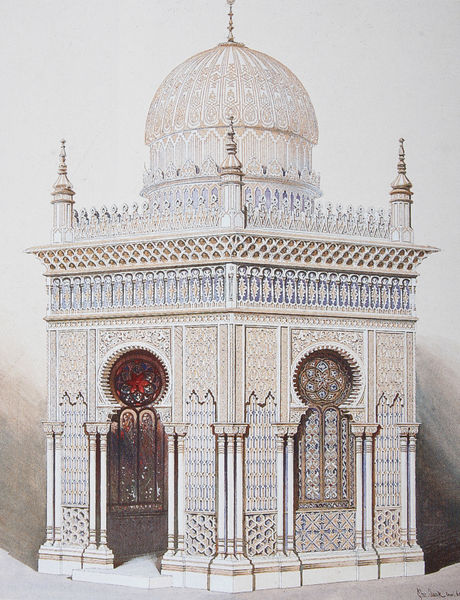
Titel: Ansicht des maurischen Kiosks im Wintergarten Ludwigs II.
Künstler: Christian Jank
Schlagwörter: blau, schatten, weiß, aquarell, braun, bunt, fenster, glas, grau, holz, licht, marmor, pfeiler, skizze, säule, säulen, tür, zeichnung, dach, gebäude, rot, ornament, architektur, sockel, bild, kirche, gold, kreis, modell, bogen, grafik, graphik, pilaster, kuppel, ornamente, stufe, wiss, tor, zinnen, foto, fotografie, eingang, moschee, orient, orientalisch, türmchen, türme, palast, stern, balustrade, scheiben, druck, halbmond, kreise, kiosk, koloriert, mosaik, entwurf, kapitelle, kathedrale, fries, portal, sims, schnörkel, arabisch, türkisch, gesims, dienst, glasfenster, rosette, grab, zentral, kapelle, baldachin, plan, tempel, balu, pavillon, filigran, quadrat, arabien, islam, türkei, rosetten, fesnter, zinne, quadratisch, bauwerk, minarett, zentralbau, fialen, medaillons, architktur, maurisch, islamisch, byzanz, verziehrungen, mekka, teehaus, verzierug, muhamedanisch, mosche, garfik, bun, isalmisch, einagng, mozzarabisch, usbekeistan, fenstermalerei, fial, putzenfenster, mirab, buntes, kreisee, zentralasiatisch